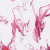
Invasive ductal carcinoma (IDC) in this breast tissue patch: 0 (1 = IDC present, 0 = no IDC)